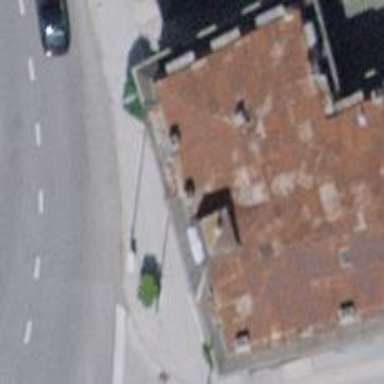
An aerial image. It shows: Café.